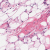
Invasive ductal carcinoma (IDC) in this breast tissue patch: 0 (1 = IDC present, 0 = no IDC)